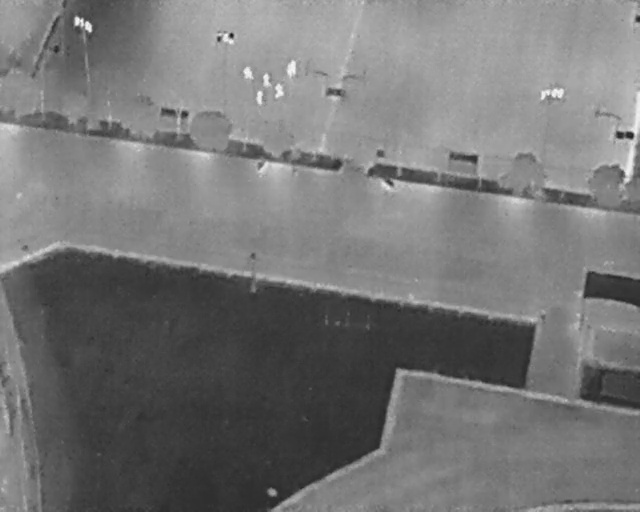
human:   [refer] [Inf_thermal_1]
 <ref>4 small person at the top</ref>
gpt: <box>[[40, 14, 42, 16, 2], [39, 18, 41, 20, 2], [43, 12, 46, 14, 2], [44, 12, 47, 13, 2]]</box>

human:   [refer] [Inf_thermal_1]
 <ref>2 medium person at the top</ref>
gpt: <box>[[37, 13, 40, 15, 2], [42, 16, 44, 18, 2]]</box>